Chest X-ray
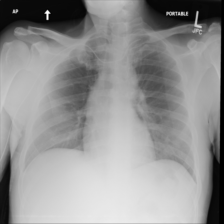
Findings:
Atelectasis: negative
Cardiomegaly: negative
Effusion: negative
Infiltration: negative
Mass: negative
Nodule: negative
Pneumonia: negative
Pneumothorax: negative
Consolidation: negative
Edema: negative
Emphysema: negative
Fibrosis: negative
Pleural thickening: negative
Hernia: negative